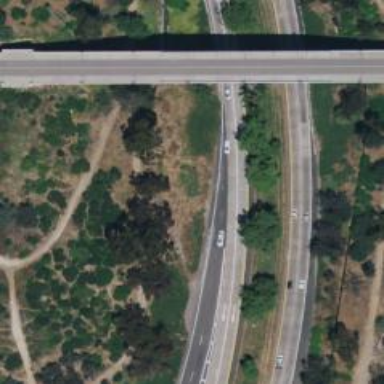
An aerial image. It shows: Motorway junction.